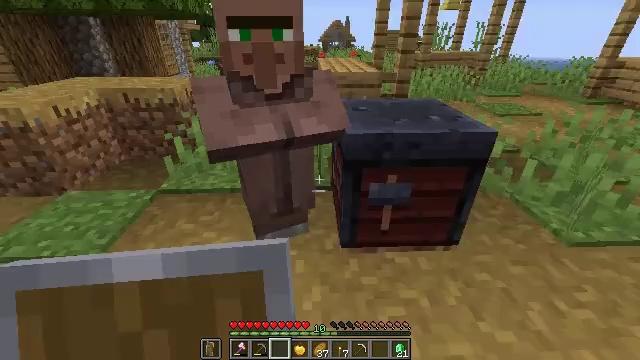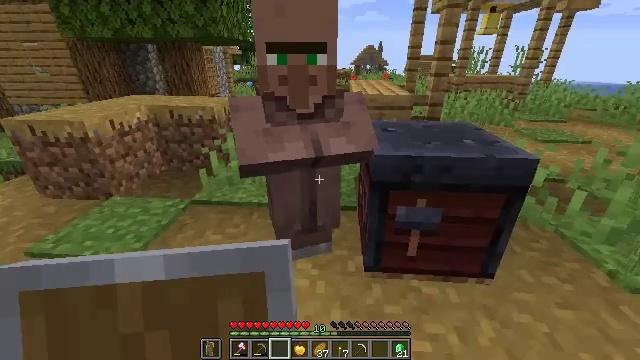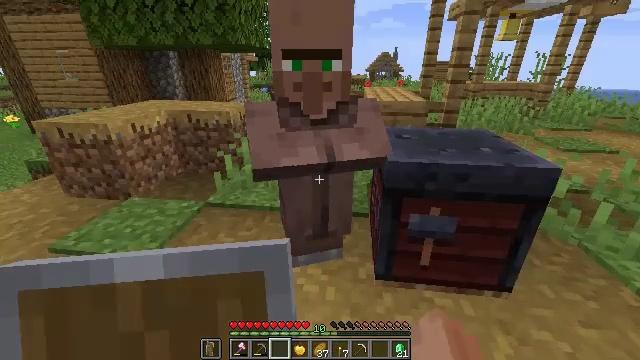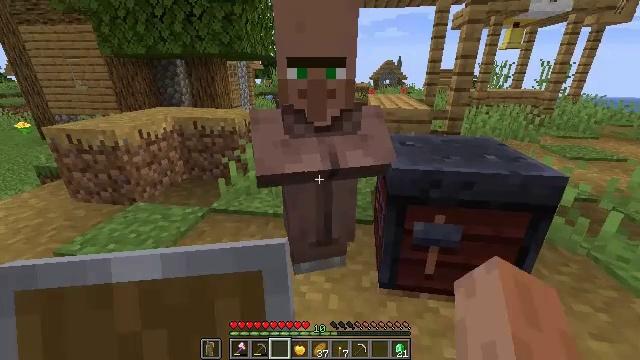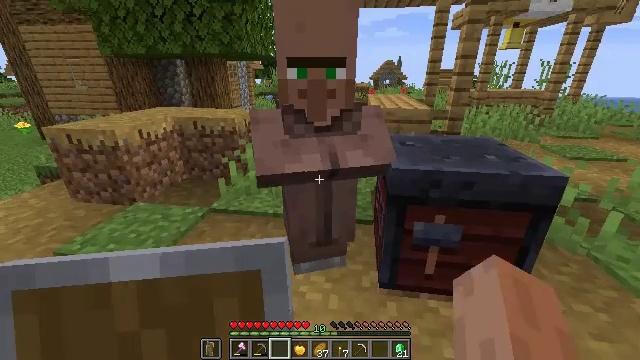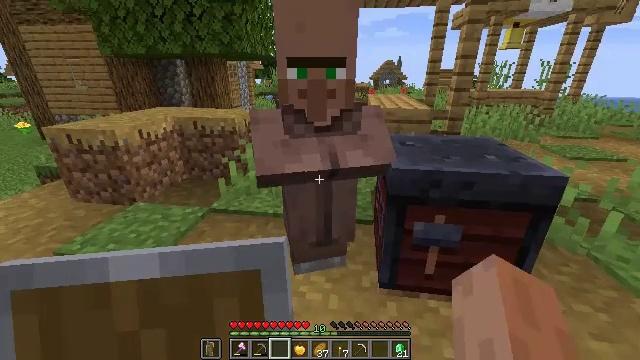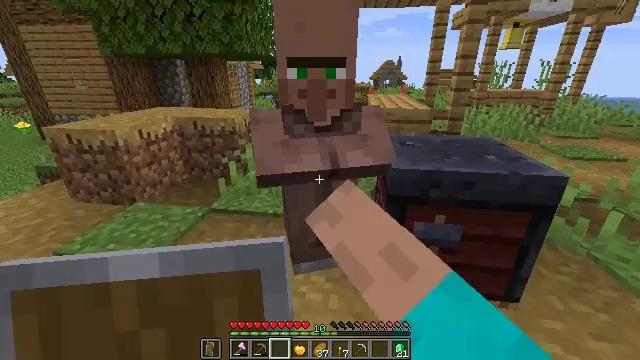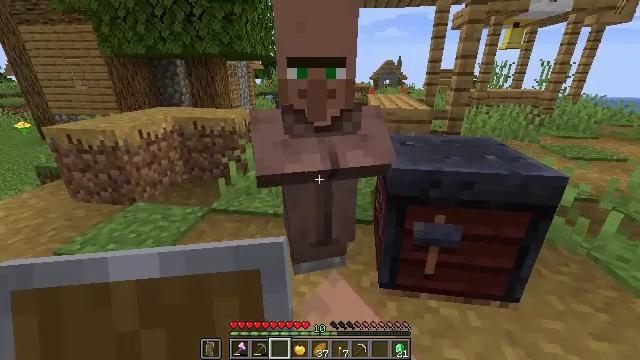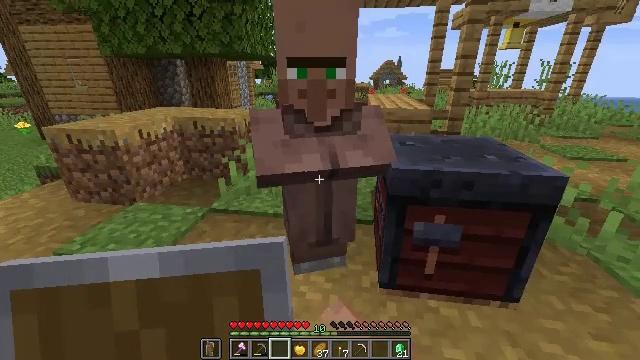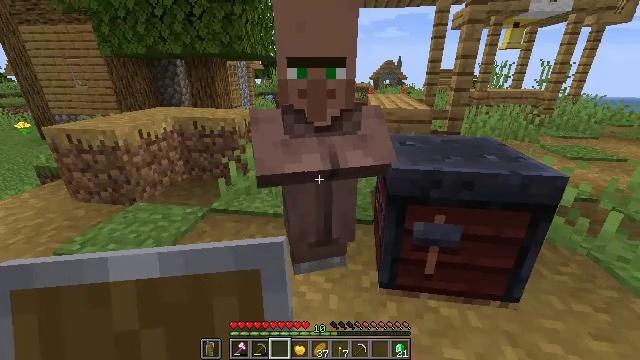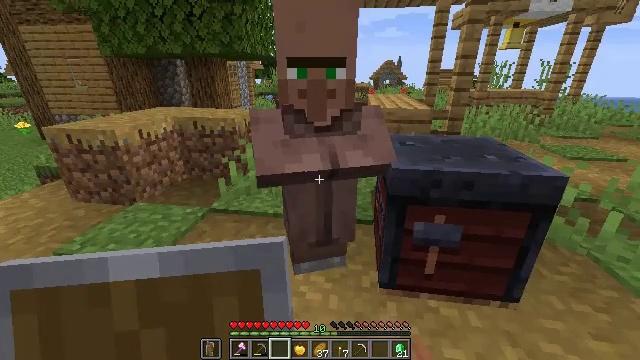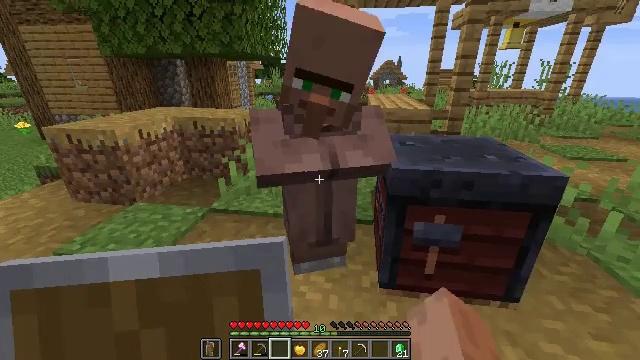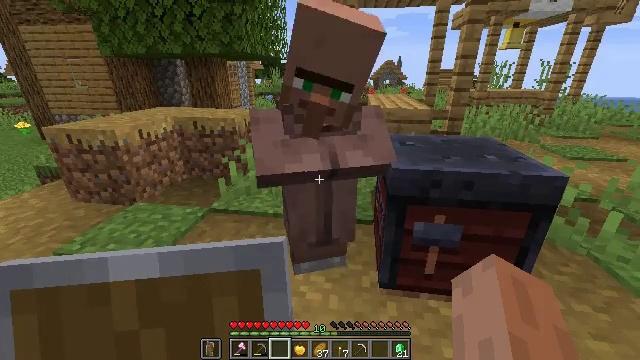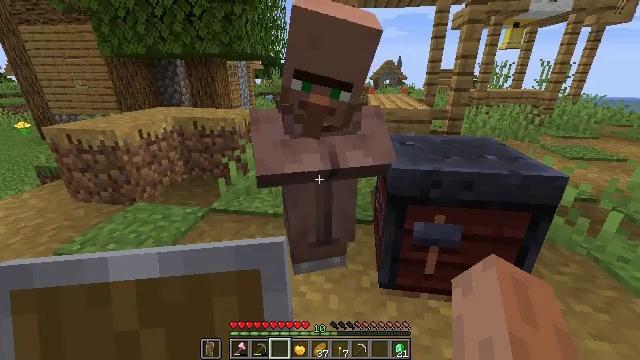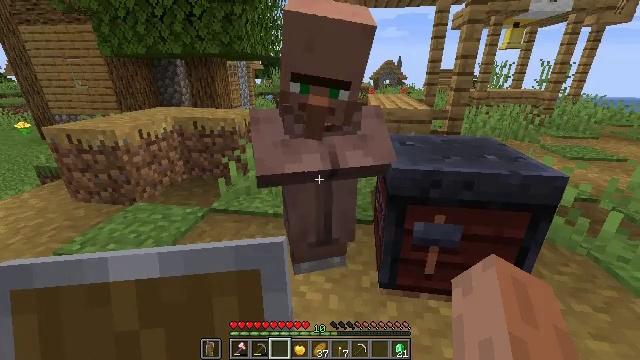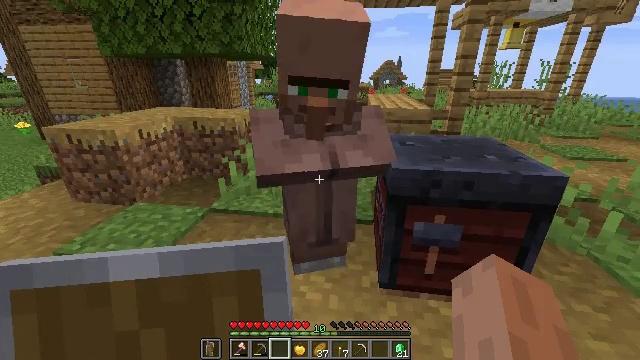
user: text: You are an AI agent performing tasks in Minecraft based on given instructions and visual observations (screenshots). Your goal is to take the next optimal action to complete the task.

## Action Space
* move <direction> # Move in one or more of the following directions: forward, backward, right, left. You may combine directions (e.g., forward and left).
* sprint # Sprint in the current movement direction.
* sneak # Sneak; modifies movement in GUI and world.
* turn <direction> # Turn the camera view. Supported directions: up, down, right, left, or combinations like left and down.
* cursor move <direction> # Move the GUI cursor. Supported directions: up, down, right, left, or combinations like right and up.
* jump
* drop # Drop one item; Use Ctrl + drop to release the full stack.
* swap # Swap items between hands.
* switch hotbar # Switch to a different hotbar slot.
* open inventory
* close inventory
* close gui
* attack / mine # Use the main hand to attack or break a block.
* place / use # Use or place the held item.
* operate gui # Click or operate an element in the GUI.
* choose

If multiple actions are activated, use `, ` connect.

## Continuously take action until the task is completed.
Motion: motion action
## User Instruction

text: Mine the smithing table.
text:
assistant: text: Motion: turn left and up
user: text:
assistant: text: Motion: turn left and up
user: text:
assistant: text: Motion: turn up
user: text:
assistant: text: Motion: no_op
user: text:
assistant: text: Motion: use / place
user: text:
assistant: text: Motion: use / place
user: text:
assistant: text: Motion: use / place
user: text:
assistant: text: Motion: no_op
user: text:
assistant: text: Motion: no_op
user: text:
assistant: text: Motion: no_op
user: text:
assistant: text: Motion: no_op
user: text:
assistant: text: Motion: no_op
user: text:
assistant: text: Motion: no_op
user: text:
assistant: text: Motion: no_op
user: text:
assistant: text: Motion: no_op
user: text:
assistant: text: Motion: no_op
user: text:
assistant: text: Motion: no_op
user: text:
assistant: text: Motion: no_op
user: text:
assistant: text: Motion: no_op
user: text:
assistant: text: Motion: use / place
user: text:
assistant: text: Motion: use / place
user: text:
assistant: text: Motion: use / place
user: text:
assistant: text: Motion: no_op
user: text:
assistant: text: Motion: no_op
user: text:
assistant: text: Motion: open gui
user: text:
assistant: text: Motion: no_op
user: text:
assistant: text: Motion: no_op
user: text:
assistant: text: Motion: no_op
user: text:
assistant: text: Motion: no_op
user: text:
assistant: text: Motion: cursor move right